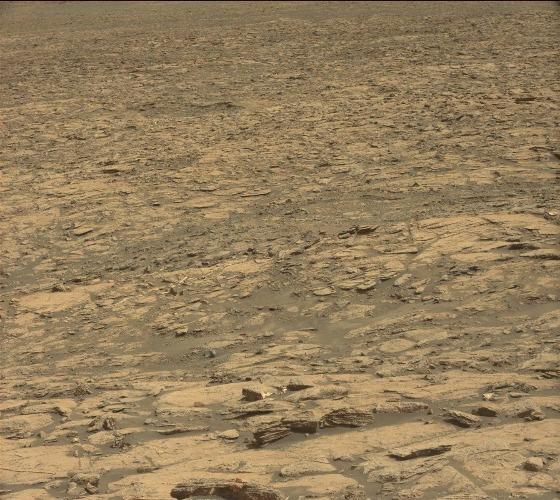
Terrain classes present: Bedrock, Gravel / Sand / Soil, Rock, Shadow